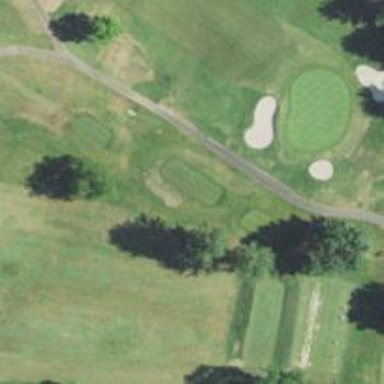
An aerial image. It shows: Service road used as golf cart path.